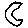
Label: moon